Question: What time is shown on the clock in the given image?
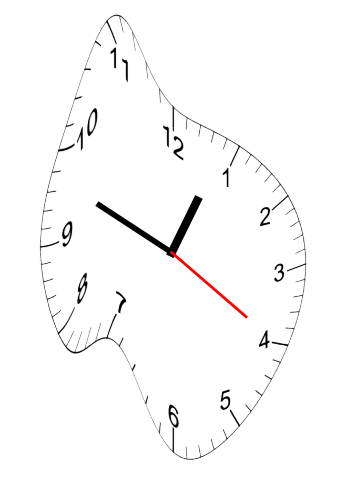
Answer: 12:48:20